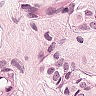
Metastatic tissue present: yes